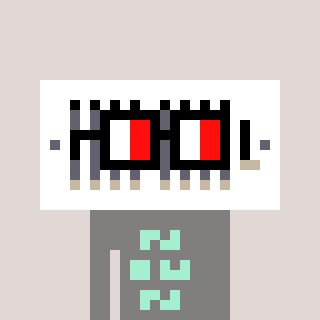
a pixel art character with square glasses with black frames and red eyes, a vent-shaped head and a bluegrey-colored body on a warm background